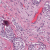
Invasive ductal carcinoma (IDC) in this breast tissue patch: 1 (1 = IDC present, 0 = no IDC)